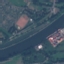
Land use / land cover: River